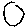
Label: circle